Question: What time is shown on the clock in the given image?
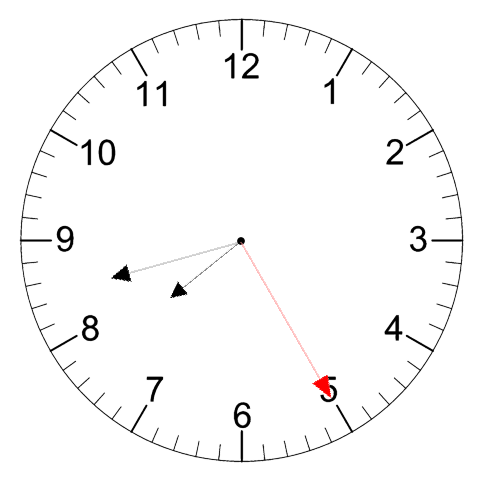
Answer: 07:42:25